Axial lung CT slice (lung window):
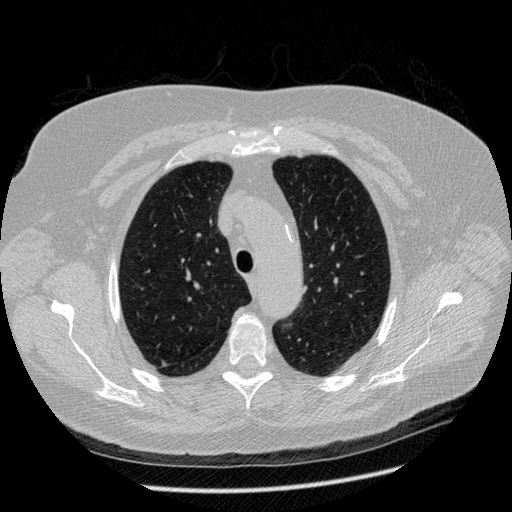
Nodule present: yes
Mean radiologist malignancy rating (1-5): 4